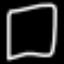
Label: square